Field crop: maize
Growth stage: 2
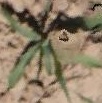
Species: maize